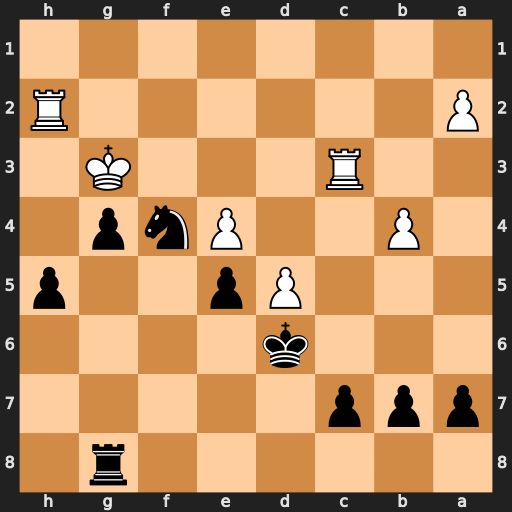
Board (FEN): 6r1/ppp5/3k4/3Pp2p/1P2Pnp1/2R3K1/P6R/8
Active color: b
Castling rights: -
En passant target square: -
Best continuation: h4+ Kxh4 g3 Rxg3 Rh8+ Kg4 Rxh2